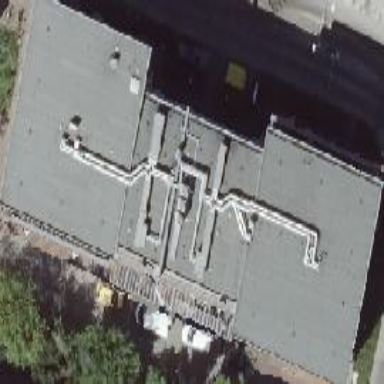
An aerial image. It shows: Clinic building that serves as healthcare center.